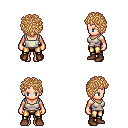
a pixel art fantasy rpg character, female body template, human, light skin, white pirate shirt, gold greaves, light blonde curly afro hairstyle, brown shoes, four views (front, back, left, right), 2x2 character sprite sheet, small pixel art, hard edges, no anti-aliasing